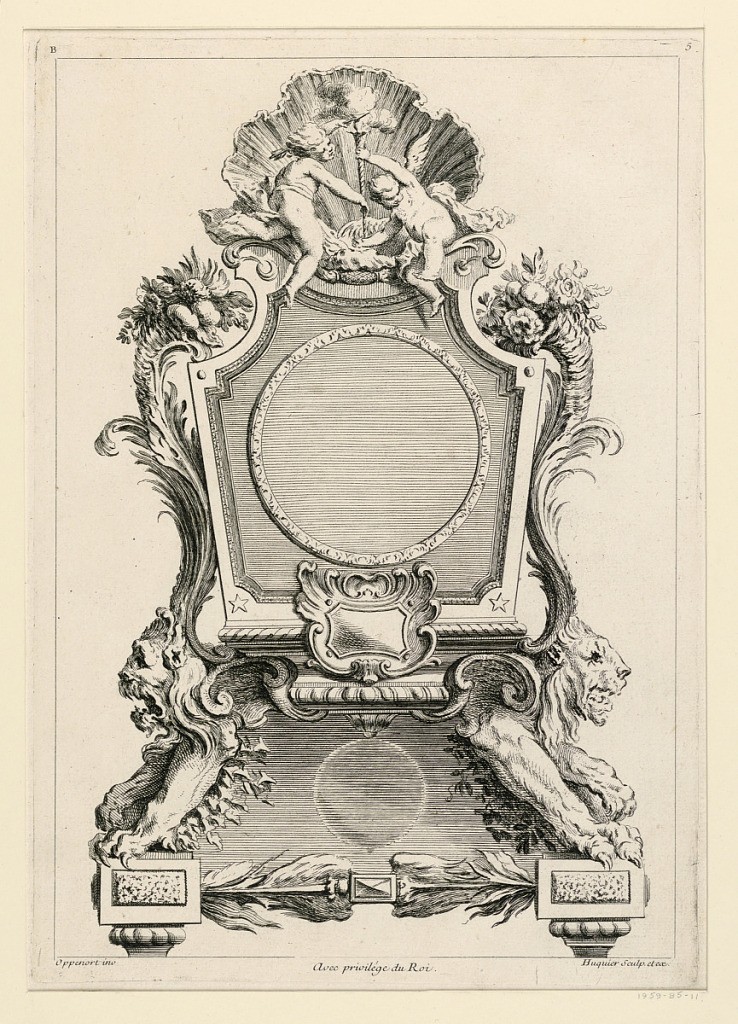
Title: Page Five from "Second Licre Contenant Differens Desseins de Pendules Inventés par G. M. Oppenort Architecte du Roi et Gravés par Huquier"
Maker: Gilles-Marie Oppenord, French, 1672–1742
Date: after 1751
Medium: Etching on paper
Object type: Print
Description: Design for a table clock with a circular face set into a rectangular framework. It is supported by two lions. Above, a shell in front of which are two putti. Inscribed, upper left: "B"; upper right: "5"; lower left: "Oppenort inv."; lower right: "Huquier sculp. et ex"; center: Avec privilege du Roi".